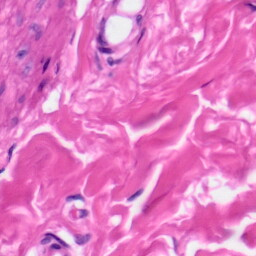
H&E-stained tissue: Skin